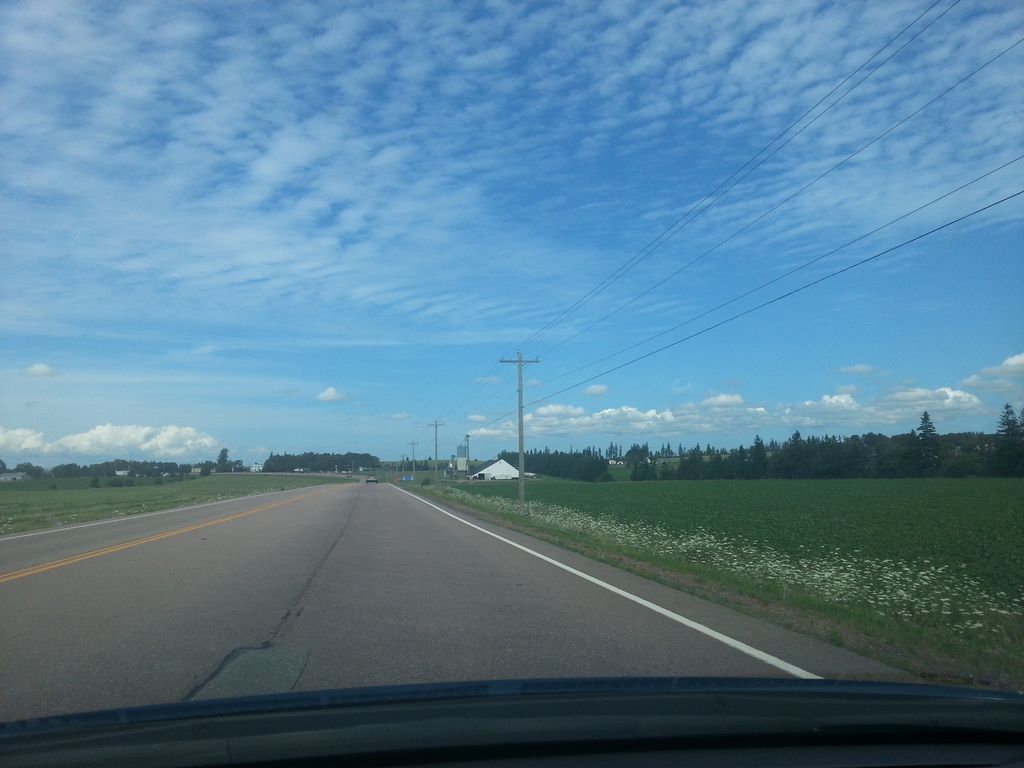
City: charlottetown